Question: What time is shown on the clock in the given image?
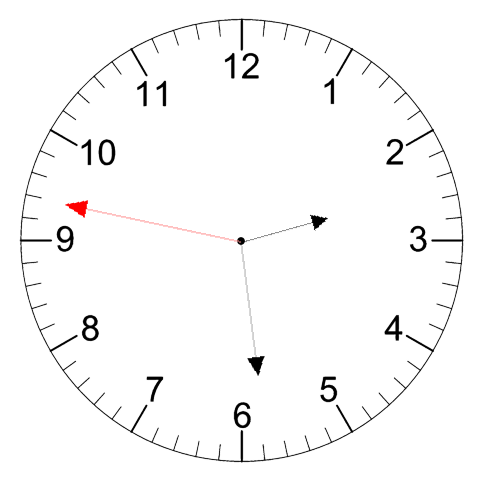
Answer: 02:28:47